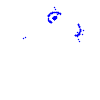
Particle: pion